Question: I don't know if it's the new iOS SDK 5 documentation or an upgrade to Firefox 7 that caused this, but I keep getting these annoying ellipsis in the Table of Contents pane:

This is in OSX Lion, Firefox 7.0.1.
The text appears normal in Safari.
Does anyone know a way to get around this problem in Firefox? Is there some magic setting in about:config that I can tweak?
Does Chrome have this problem?
---
With the help of Boris' answer, this is what I did as a workaround:
1. Created the subdirectory chrome in ~/Library/Application Support/Firefox/Profiles/XXX.default
2. Created a plain-text file named userContent.css in ~/Library/Application Support/Firefox/Profiles/XXX.default/chrome
3. Added the following to userContent.css: @-moz-document url-prefix(http://developer.apple.com/)
{
* { text-overflow: clip !important; }
}
@-moz-document url-prefix(https://developer.apple.com/)
{
* { text-overflow: clip !important; }
}
4. Quit and restarted Firefox.
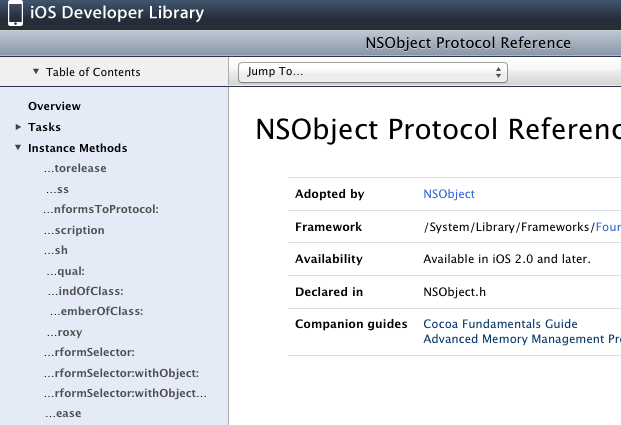
Answer: Firefox 7 added an implementation of 'text-overflow: ellipsis'. Unfortunately, it implemented what the spec said at that point, which does not match what some other browsers implement. Turns out that what the spec said was completely incompatible with reality.
Since then, the spec has changed in some ways; I suggest trying a Firefox Nightly build to see whether the spec changes address this issue. I would bet they do, given that screenshot; one of the changes is that the single-value form now only sets the end behavior, not both sides.
As far as your particular situation in Firefox 7, adding
'''
* { text-overflow: clip !important; }
'''
to your 'userContent.css' file for now should help. If you want to limit it to the one site in question, an '@-moz-document' rule should let you do that.